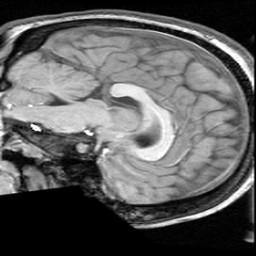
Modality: T1w
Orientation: sagittal
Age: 13
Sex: female
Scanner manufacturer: ge
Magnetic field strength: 1.5 T
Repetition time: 0.03333 s
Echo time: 0.008 s